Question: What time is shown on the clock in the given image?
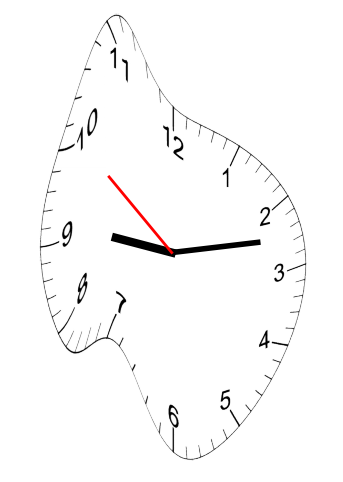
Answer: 09:12:51